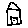
Label: house